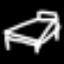
Label: bed